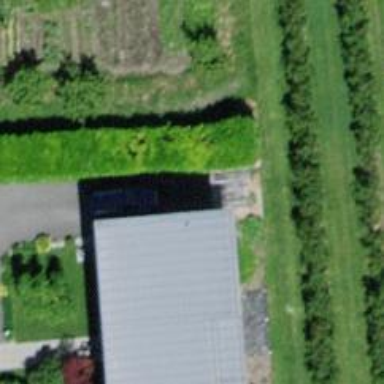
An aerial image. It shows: Hedge barrier.